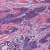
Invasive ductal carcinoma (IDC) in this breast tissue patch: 1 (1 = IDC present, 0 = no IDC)